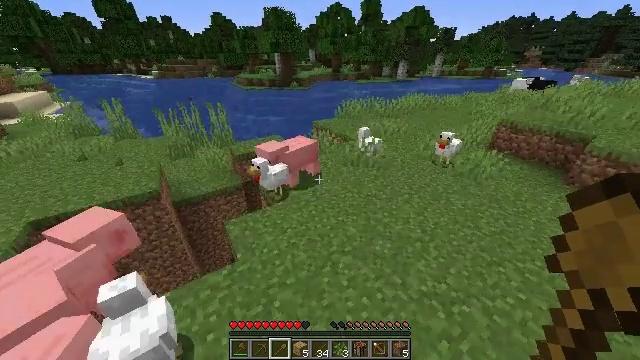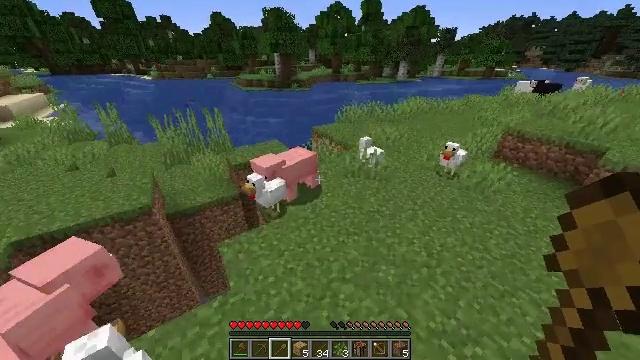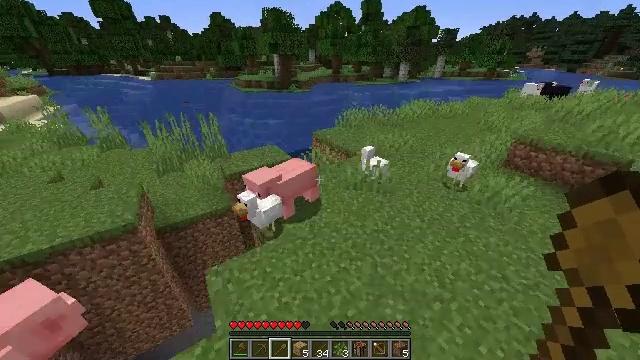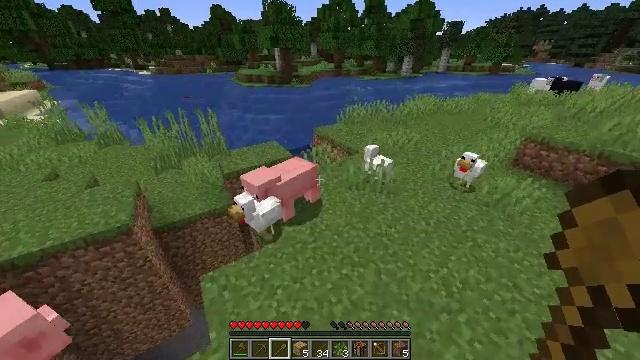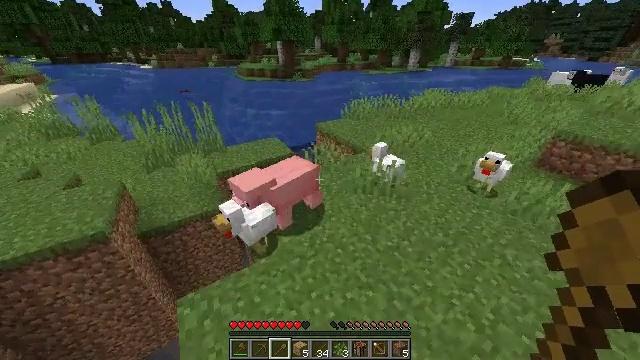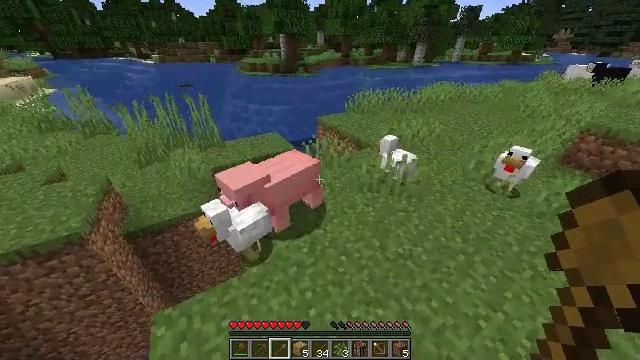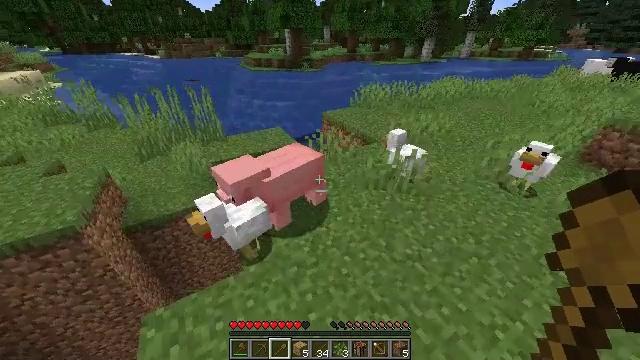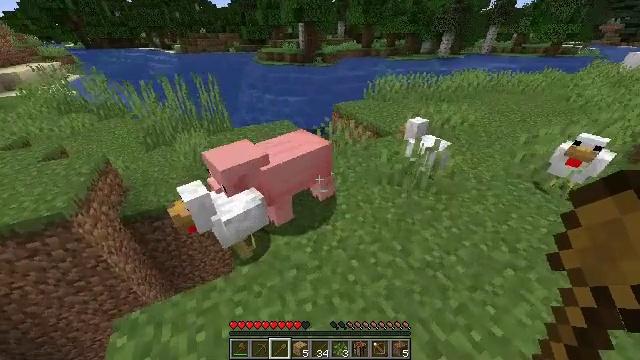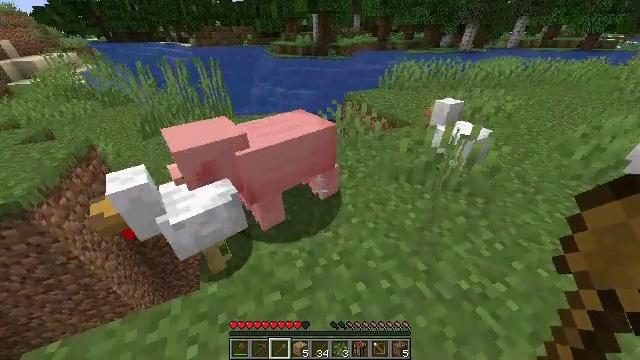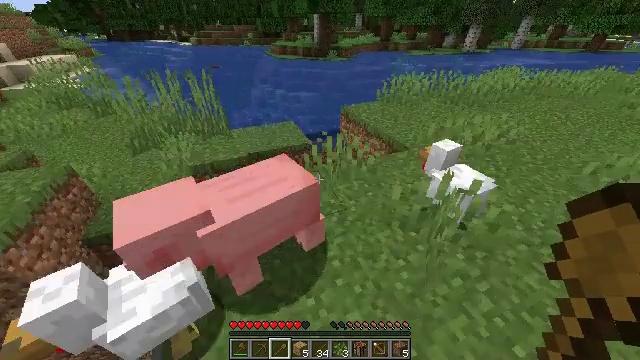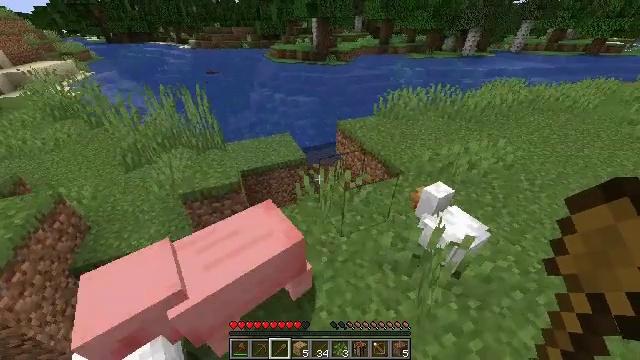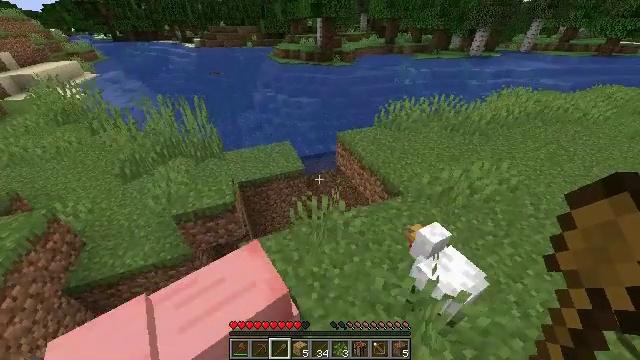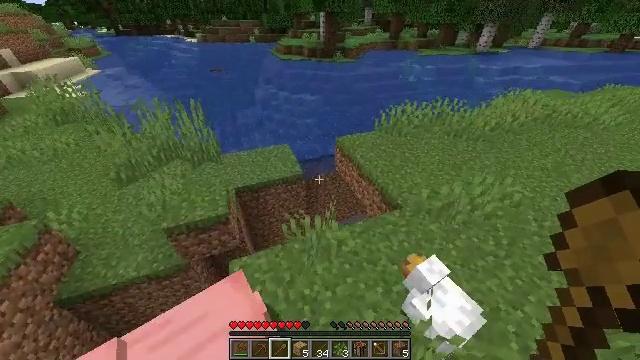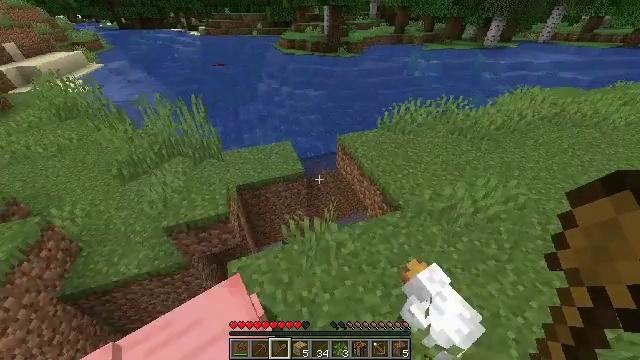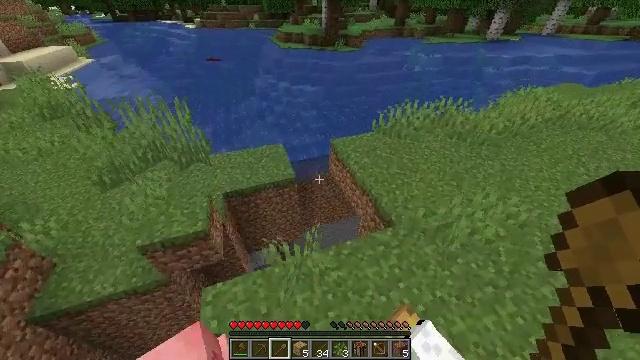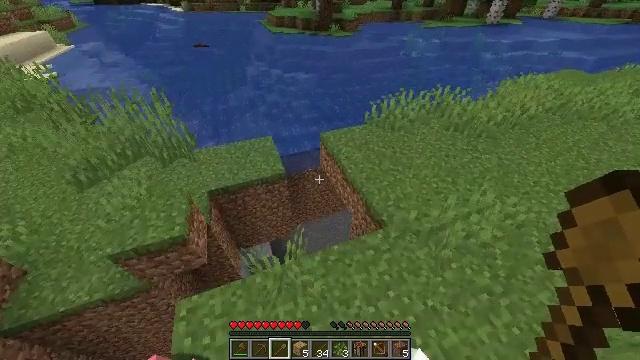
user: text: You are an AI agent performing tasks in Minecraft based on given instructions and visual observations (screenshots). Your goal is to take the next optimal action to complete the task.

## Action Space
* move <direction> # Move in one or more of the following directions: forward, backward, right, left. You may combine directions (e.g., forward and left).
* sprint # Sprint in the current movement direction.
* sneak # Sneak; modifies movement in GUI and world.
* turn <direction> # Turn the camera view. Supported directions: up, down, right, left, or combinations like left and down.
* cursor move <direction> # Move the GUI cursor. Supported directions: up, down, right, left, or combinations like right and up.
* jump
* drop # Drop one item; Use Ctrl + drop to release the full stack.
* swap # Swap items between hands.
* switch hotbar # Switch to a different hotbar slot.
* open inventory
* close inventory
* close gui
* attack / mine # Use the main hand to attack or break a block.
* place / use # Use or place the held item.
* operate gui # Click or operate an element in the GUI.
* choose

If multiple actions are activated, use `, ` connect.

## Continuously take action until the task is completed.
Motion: motion action
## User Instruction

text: Mine the grass in the plains.
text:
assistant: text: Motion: move forward, jump
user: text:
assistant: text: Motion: move forward, jump
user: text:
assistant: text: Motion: move forward, turn down, jump
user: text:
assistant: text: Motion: move forward, turn down, jump
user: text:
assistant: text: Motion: move forward, jump
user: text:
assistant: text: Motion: move forward and move right, turn left, jump
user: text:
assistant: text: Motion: move forward and move right, turn left, jump
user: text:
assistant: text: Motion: move forward and move right, turn left, jump
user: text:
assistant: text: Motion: move forward and move right, jump
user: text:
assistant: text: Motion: move forward and move right, jump
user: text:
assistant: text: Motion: move forward and move right, turn left, jump
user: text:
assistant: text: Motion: move forward and move right, turn down, jump
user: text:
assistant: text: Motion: move forward and move right, turn down, jump
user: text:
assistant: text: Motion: move forward and move right, turn down, jump
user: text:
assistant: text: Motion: move forward and move right, turn right and down, jump
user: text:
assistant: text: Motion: move forward and move right, turn down, jump
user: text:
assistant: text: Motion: move forward and move right, jump
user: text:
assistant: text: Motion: move forward and move right, jump
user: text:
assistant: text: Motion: move forward and move right, jump
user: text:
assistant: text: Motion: move forward and move right, turn left, jump
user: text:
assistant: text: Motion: move forward and move right, turn left, jump
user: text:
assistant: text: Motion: move forward and move right, turn left, jump
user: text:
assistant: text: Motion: move forward and move right, turn left and down, jump
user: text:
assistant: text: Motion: move forward and move right, turn left and down, jump
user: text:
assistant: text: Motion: move forward and move right, turn left and down, jump
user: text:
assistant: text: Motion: move forward and move right, turn left and down, jump
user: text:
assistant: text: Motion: move forward, turn left and down, jump
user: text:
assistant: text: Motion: move forward, turn left and down, jump
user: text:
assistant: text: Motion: move forward and move left, turn left
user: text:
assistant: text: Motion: move forward and move left, turn left